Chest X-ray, PA view. Patient: 27 years old, sex F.
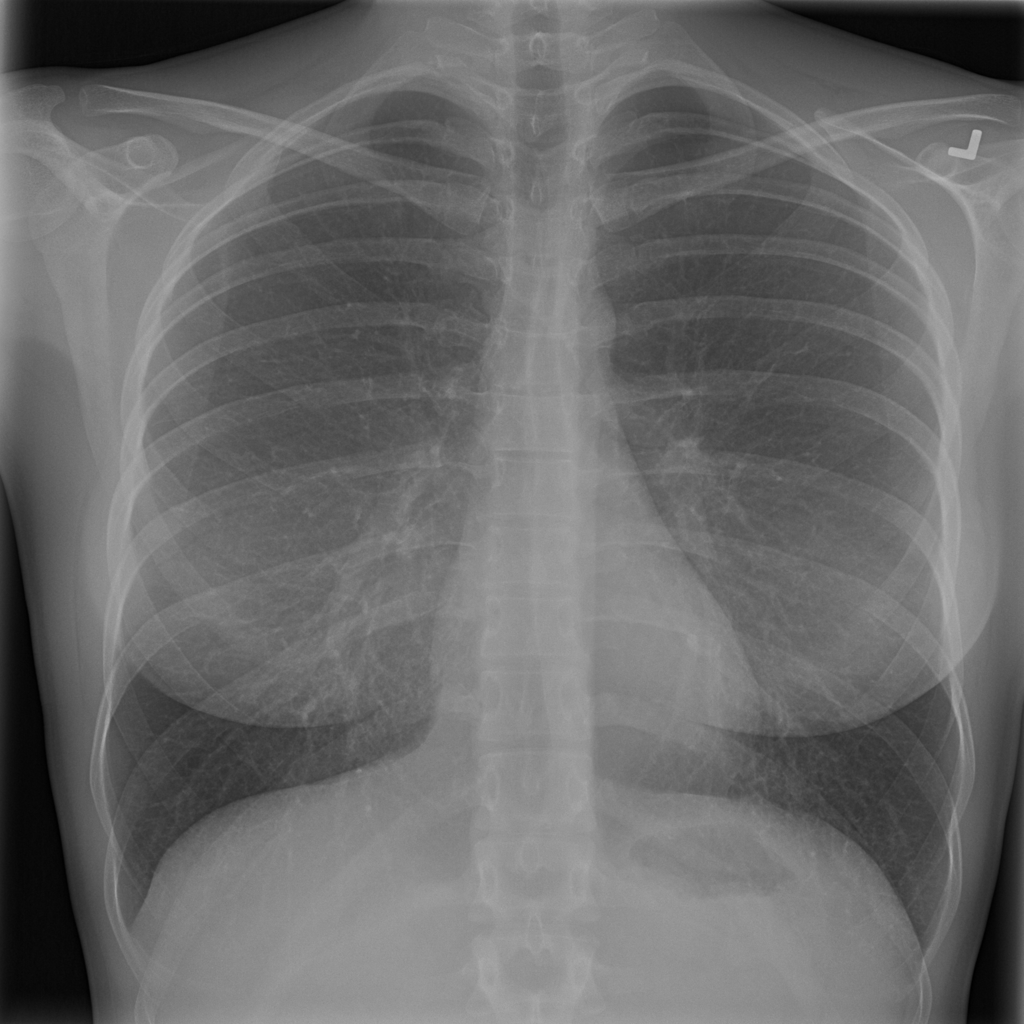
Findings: Pneumothorax